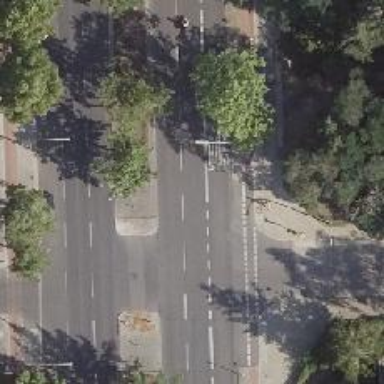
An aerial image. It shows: Unmarked footway crossing with central island.